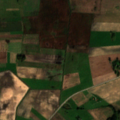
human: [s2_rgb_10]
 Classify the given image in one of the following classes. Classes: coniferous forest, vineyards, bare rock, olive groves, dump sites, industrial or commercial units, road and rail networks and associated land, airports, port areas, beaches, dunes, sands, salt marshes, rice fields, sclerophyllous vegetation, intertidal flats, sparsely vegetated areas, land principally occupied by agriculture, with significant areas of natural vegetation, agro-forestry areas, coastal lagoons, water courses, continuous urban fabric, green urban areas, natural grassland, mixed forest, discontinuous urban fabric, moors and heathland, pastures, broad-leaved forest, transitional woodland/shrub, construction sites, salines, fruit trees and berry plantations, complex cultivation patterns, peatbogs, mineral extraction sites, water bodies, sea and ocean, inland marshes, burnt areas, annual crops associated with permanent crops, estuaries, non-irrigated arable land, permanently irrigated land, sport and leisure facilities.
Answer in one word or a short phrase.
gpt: non-irrigated arable land, complex cultivation patterns